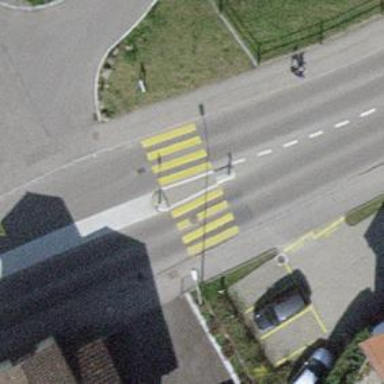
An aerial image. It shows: Uncontrolled zebra crossing with central island.